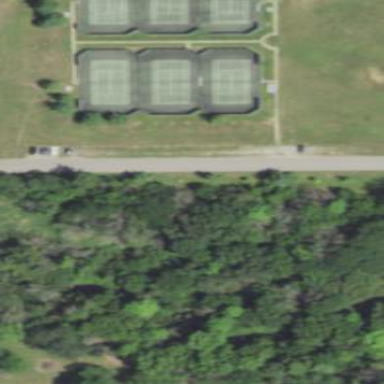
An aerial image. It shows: Sports centre dedicated to tennis.